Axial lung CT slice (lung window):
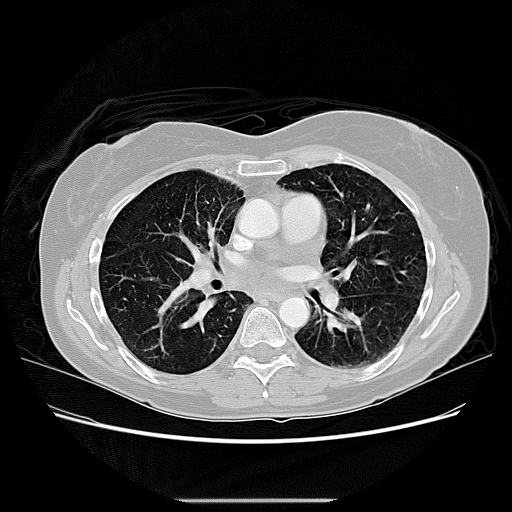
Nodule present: no